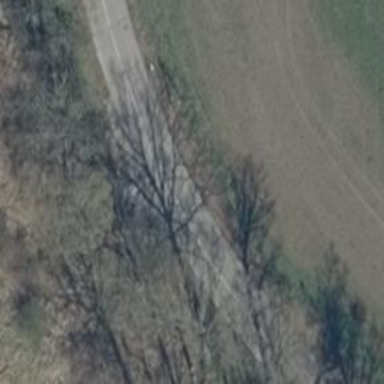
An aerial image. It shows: Tertiary road with concrete surface.